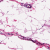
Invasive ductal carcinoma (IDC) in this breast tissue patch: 0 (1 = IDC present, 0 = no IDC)